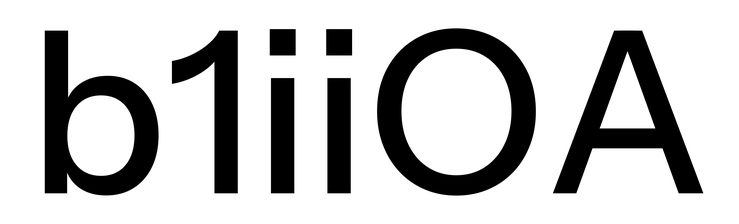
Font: InstrumentSans_Medium